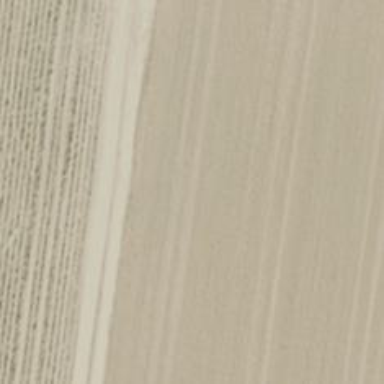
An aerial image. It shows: Dirt track with grade 4 track type.